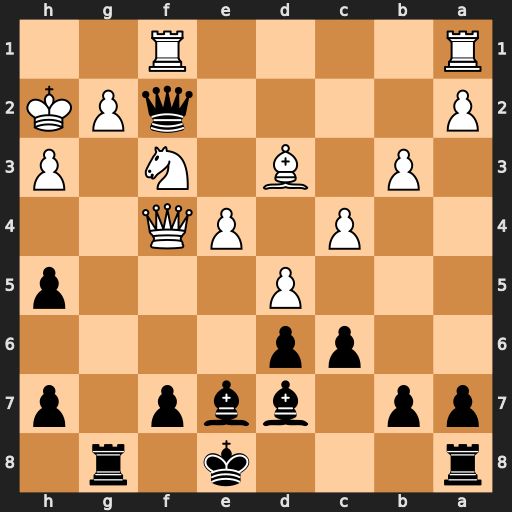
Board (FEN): r3k1r1/pp1bbp1p/2pp4/3P3p/2P1PQ2/1P1B1N1P/P4qPK/R4R2
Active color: b
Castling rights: q
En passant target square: -
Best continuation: Qxg2#